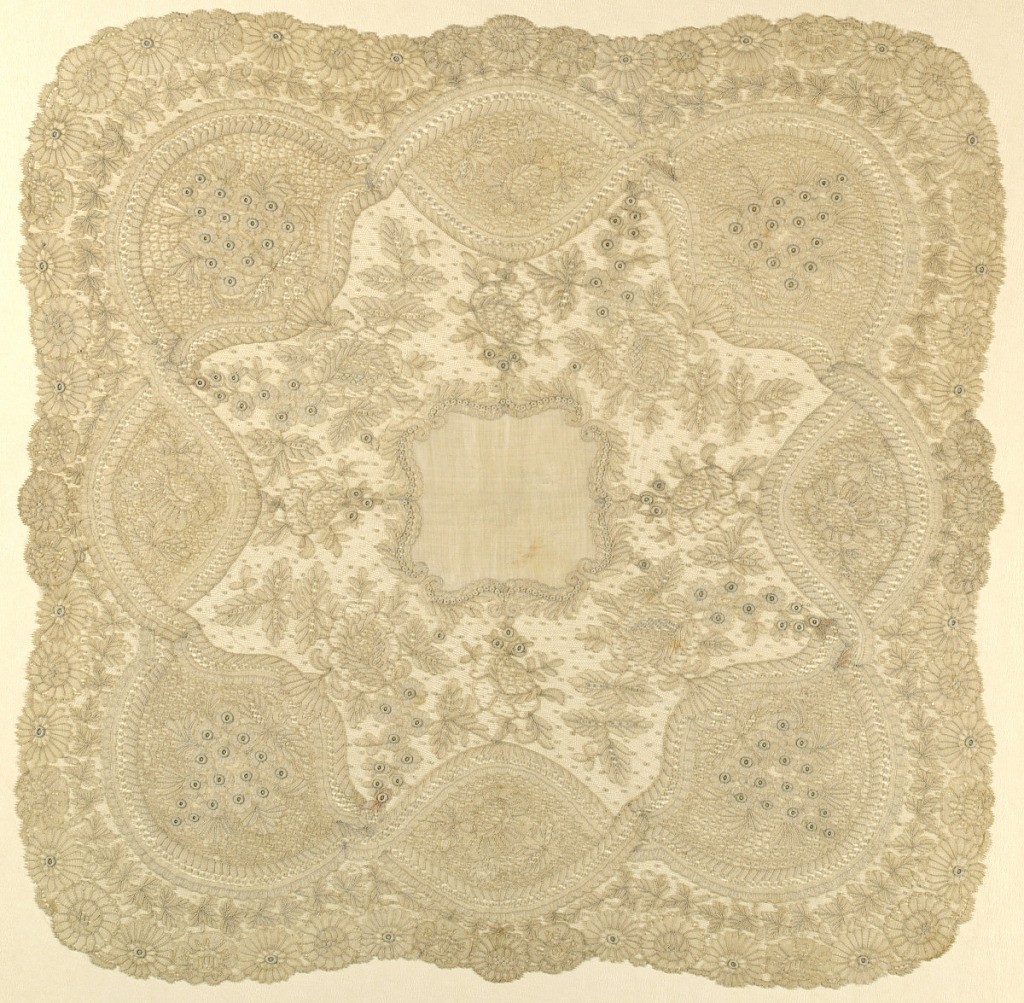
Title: Handkerchief
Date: late 19th century
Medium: linen Technique: plain weave, bobbin lace, Brussels style
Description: Handkerchief with center of linen and wide bobbin lace border of Brussels lace. Pattern of floral sprays edged by festoons and open flowers.